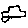
Label: car